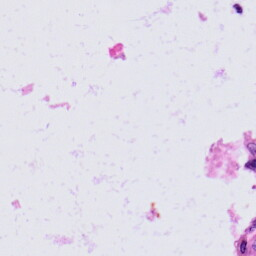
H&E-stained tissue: Skin